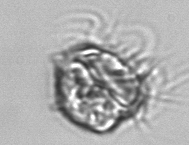
Label: Leegaardiella_ovalis